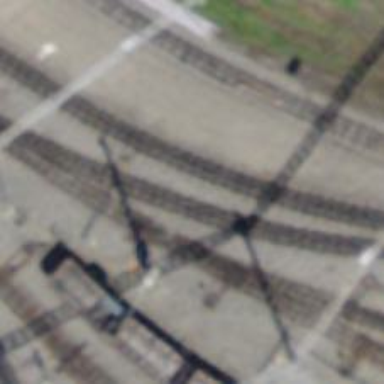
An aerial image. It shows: Narrow-gauge railway with 1 track. The tracks are electrified with contact line.